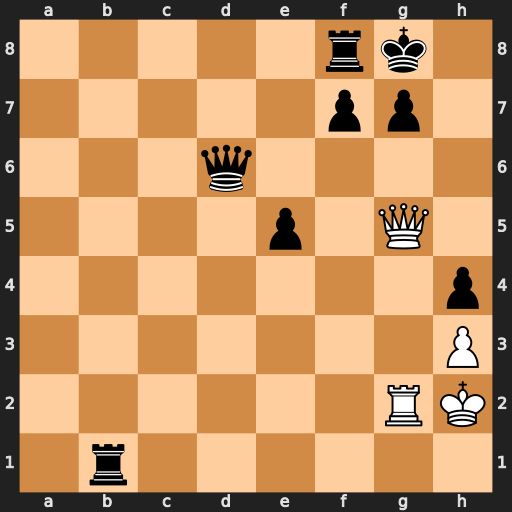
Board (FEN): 5rk1/5pp1/3q4/4p1Q1/7p/7P/6RK/1r6
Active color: w
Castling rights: -
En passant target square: -
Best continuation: Qxg7#